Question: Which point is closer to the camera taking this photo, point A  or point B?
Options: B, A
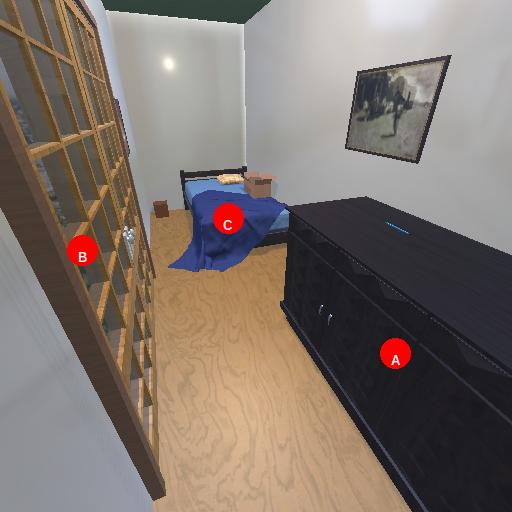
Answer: B